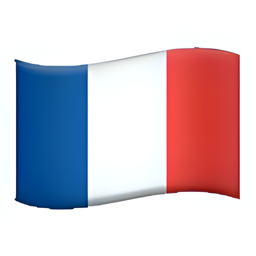
Name: flag for clipperton island
Emoji: 🇨🇵
Group: Flags
Sub-group: country-flag